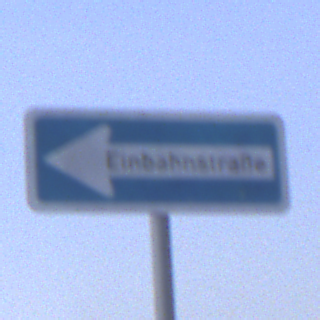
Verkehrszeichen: EinbahnstrasseLinksweisend
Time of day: SunriseSunset
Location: Outdoor (Suburban)
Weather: PartlyCloudy
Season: NotSpecified
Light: Natural